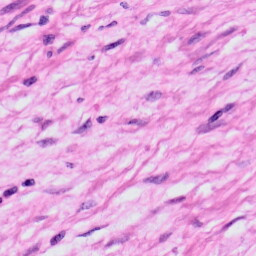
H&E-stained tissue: Skin